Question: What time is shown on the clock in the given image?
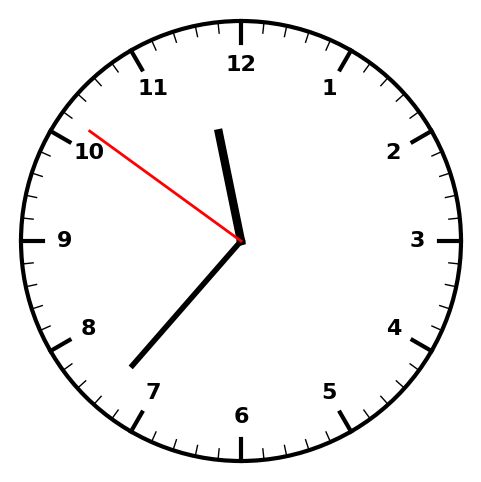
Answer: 11:36:51